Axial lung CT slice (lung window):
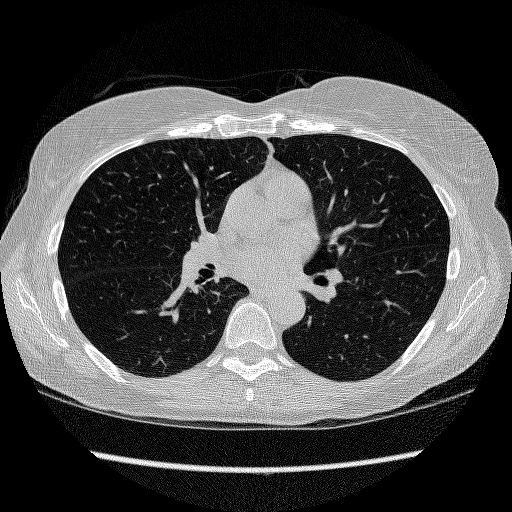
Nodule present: no